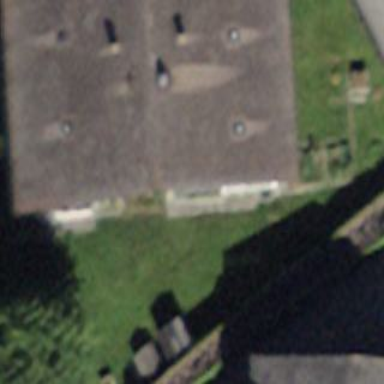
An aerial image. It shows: Residential building.